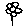
Label: flower